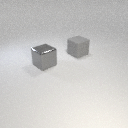
large gray rubber cube to the right of large gray metal cube